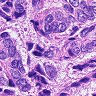
Metastatic tissue present: yes